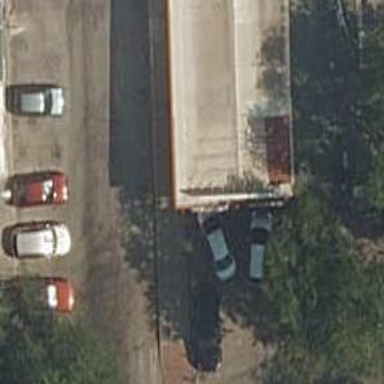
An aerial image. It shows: Car repair shop.